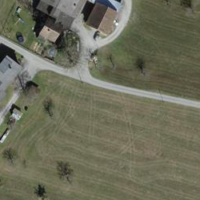
EUNIS habitat code: 52
Species observed at this site:
Matricaria discoidea